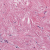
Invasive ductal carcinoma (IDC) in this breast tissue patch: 0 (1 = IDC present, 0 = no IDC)